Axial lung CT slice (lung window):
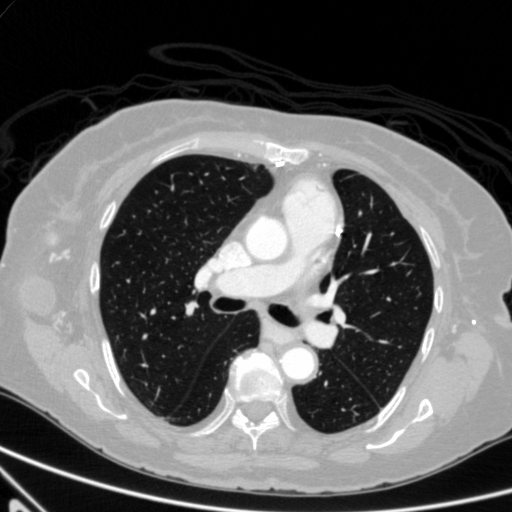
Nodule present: no